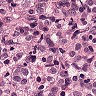
Metastatic tissue present: yes